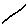
Label: line